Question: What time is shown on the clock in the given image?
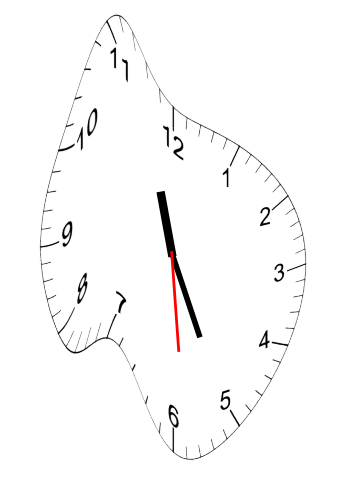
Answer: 11:25:29